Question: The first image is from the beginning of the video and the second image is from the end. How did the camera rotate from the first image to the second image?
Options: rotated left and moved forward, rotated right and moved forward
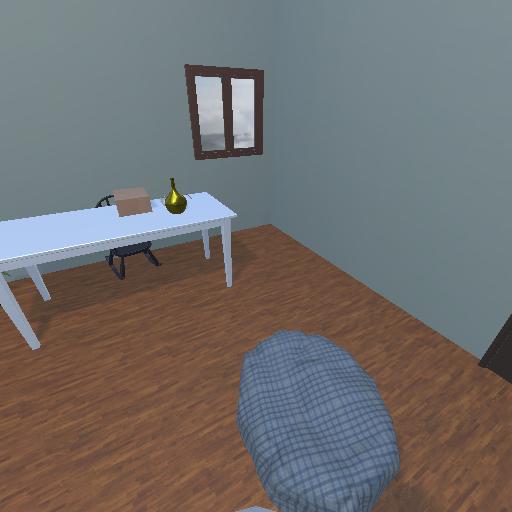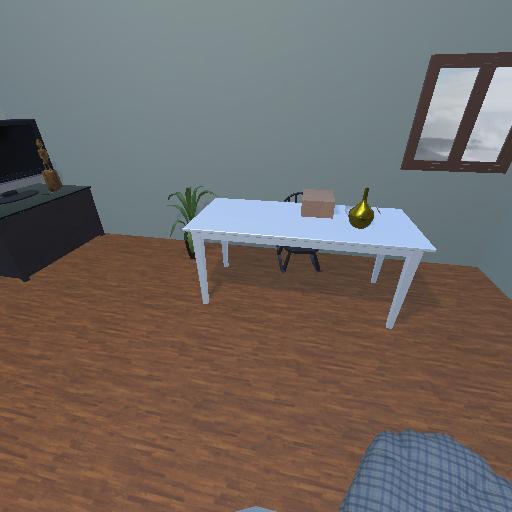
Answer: rotated left and moved forward